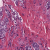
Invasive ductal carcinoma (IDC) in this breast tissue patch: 1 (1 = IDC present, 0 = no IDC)